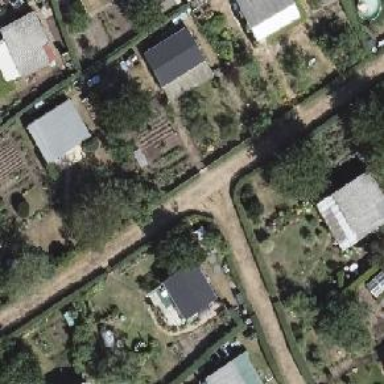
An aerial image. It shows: Plot within allotments.